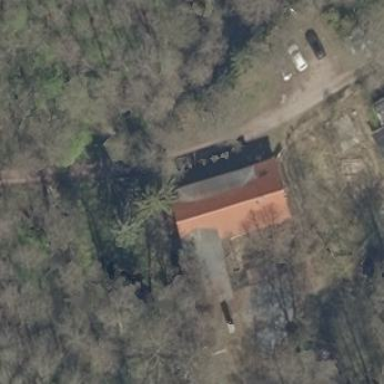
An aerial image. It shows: Building with watermill.